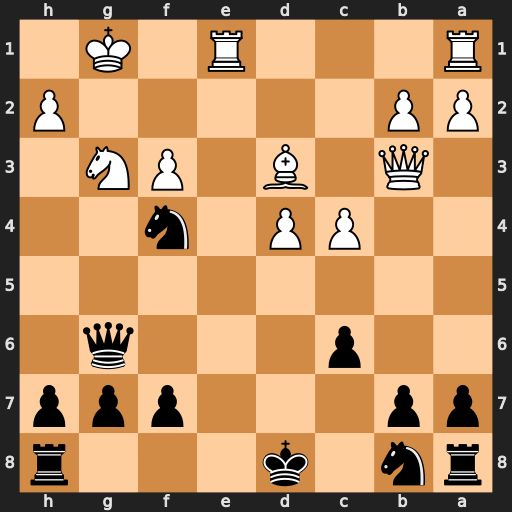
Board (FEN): rn1k3r/pp3ppp/2p3q1/8/2PP1n2/1Q1B1PN1/PP5P/R3R1K1
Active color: b
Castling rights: -
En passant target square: -
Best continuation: Qxd3 Qxd3 Nxd3